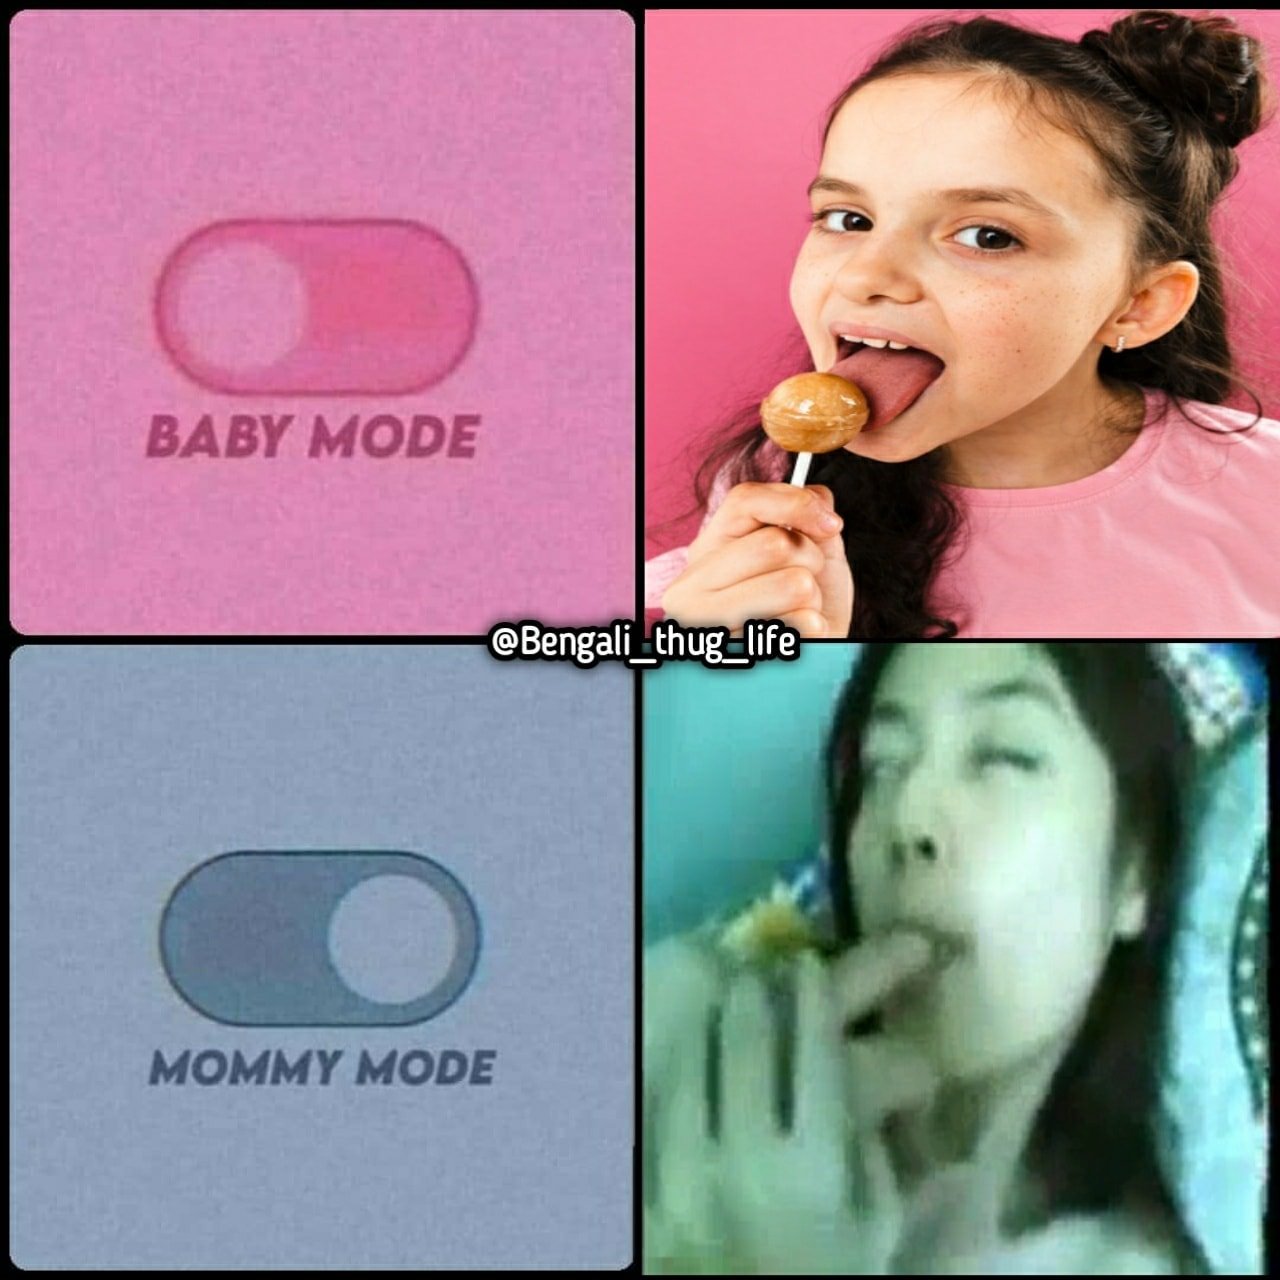
Caption: BABY MODE     MOMMY MODE
Label: hate